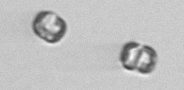
Label: Thalassiosira_sp_aff_mala